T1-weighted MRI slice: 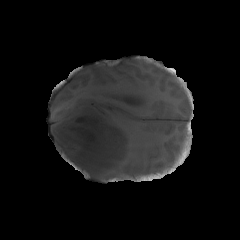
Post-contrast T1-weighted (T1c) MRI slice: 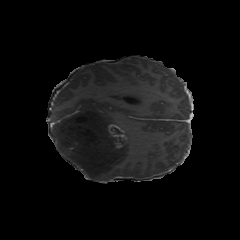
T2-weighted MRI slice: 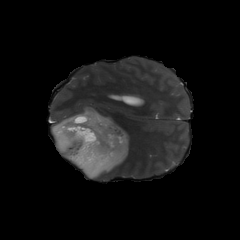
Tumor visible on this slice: yes